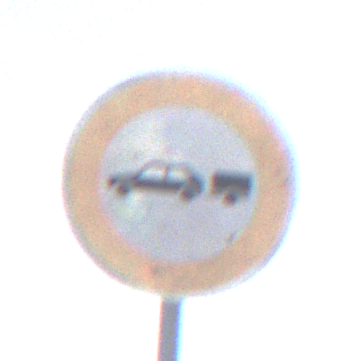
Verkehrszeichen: VerbotPersonenkraftwagenMitAnhaenger
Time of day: Midday
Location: Outdoor (Nature)
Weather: PartlyCloudy
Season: NotSpecified
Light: Natural